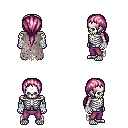
a pixel art fantasy rpg character, male body template, skeleton, gray tattered cape, magenta pants, pink ponytail hairstyle, white cloth bandages, four views (front, back, left, right), 2x2 character sprite sheet, small pixel art, hard edges, no anti-aliasing